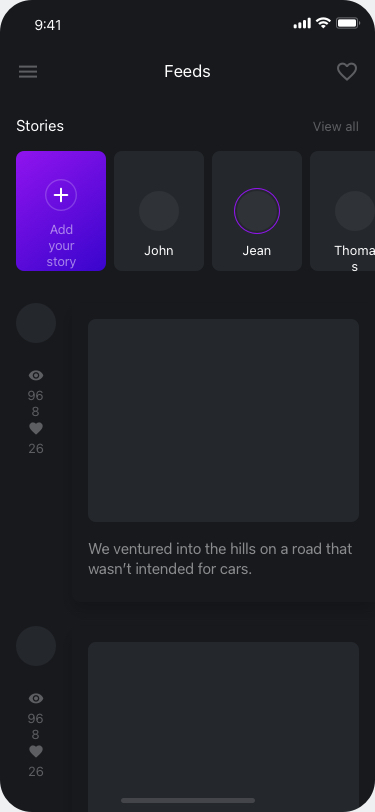
Text in this UI design:
968
26
We ventured into the hills on a road that wasn’t intended for cars.
968
26
Feeds
Add your
story
Thomas
Jean
John
Stories
View all